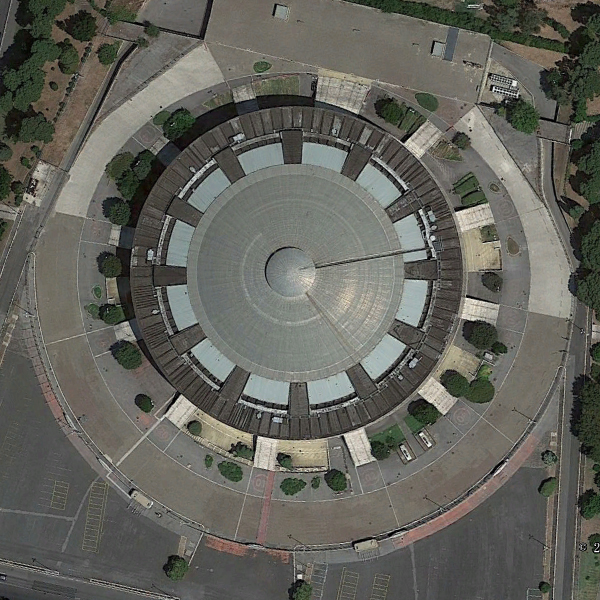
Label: Center